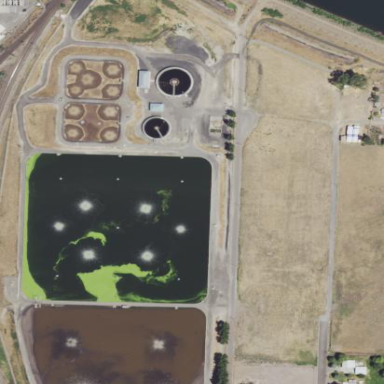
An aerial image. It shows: View of wastewater plant.